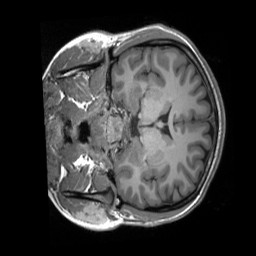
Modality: T1w
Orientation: coronal
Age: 19
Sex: female
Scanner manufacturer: siemens
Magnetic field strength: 3 T
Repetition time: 2.3 s
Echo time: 0.00232 s